Question: I am trying to compile my first fat jar with Maven using Intellij IDEA, having a Scala project with one Scala file. The project structure is as follows:

This is the pom.xml file:
'''
<groupId>test</groupId>
<artifactId>test</artifactId>
<version>1.0-SNAPSHOT</version>
<pluginRepositories>
<pluginRepository>
<id>scala-tools.org</id>
<name>Scala-tools Maven2 Repository</name>
<url>http://scala-tools.org/repo-releases</url>
</pluginRepository>
</pluginRepositories>
<dependencies>
<dependency>
<groupId>org.apache.spark</groupId>
<artifactId>spark-core_2.11</artifactId>
<version>2.4.4</version>
</dependency>
<dependency>
<groupId>org.apache.spark</groupId>
<artifactId>spark-sql_2.11</artifactId>
<version>2.1.0</version>
</dependency>
<dependency>
<groupId>au.com.bytecode</groupId>
<artifactId>opencsv</artifactId>
<version>2.4</version>
</dependency>
<dependency>
<groupId>org.scala-lang</groupId>
<artifactId>scala-library</artifactId>
<version>2.11.0</version>
</dependency>
</dependencies>
<build>
<sourceDirectory>src/main/scala</sourceDirectory>
<plugins>
<plugin>
<artifactId>maven-assembly-plugin</artifactId>
<configuration>
<archive>
<manifest>
<mainClass>bigdata.rddchallenge</mainClass>
</manifest>
</archive>
<descriptorRefs>
<descriptorRef>jar-with-dependencies</descriptorRef>
</descriptorRefs>
</configuration>
</plugin>
<plugin>
<artifactId>maven-compiler-plugin</artifactId>
<configuration>
<source>1.7</source>
<target>1.7</target>
</configuration>
</plugin>
<!-- for fatjar -->
<plugin>
<groupId>org.apache.maven.plugins</groupId>
<artifactId>maven-jar-plugin</artifactId>
<version>2.1</version>
<configuration>
<archive>
<manifest>
<addClasspath>true</addClasspath>
<mainClass>bigdata.rddchallenge</mainClass>
</manifest>
</archive>
</configuration>
</plugin>
</plugins>
</build>
</project>
'''
I can compile the fat jar but once I run it I get the following error:
> Error: Could not find or load main class bigdata.rddchallenge
I have tried countless changes in version and tried the shade plugin with no success. Any tips?
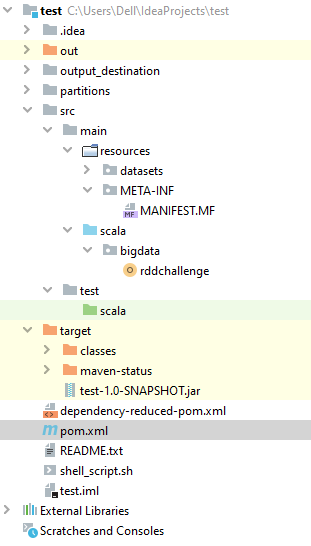
Answer: An update: it works with the following xml file:
'''
<project xmlns="http://maven.apache.org/POM/4.0.0"
xmlns:xsi="http://www.w3.org/2001/XMLSchema-instance"
xsi:schemaLocation="http://maven.apache.org/POM/4.0.0 http://maven.apache.org/xsd/maven-4.0.0.xsd">
<modelVersion>4.0.0</modelVersion>
<groupId>test</groupId>
<artifactId>test</artifactId>
<version>1.0-SNAPSHOT</version>
<!-- <pluginRepositories>
<pluginRepository>
<id>scala-tools.org</id>
<name>Scala-tools Maven2 Repository</name>
<url>http://scala-tools.org/repo-releases</url>
</pluginRepository>
</pluginRepositories> -->
<dependencies>
<dependency>
<groupId>org.apache.spark</groupId>
<artifactId>spark-core_2.11</artifactId>
<version>2.4.4</version>
</dependency>
<dependency>
<groupId>org.apache.spark</groupId>
<artifactId>spark-sql_2.11</artifactId>
<version>2.1.0</version>
</dependency>
<dependency>
<groupId>au.com.bytecode</groupId>
<artifactId>opencsv</artifactId>
<version>2.4</version>
</dependency>
<dependency>
<groupId>org.scala-lang</groupId>
<artifactId>scala-library</artifactId>
<version>2.11.0</version>
</dependency>
</dependencies>
<build>
<sourceDirectory>src/main/scala</sourceDirectory>
<plugins>
<plugin>
<artifactId>maven-assembly-plugin</artifactId>
<version>3.1.1</version>
<configuration>
<archive>
<manifest>
<mainClass>bigdata.rddchallenge</mainClass>
</manifest>
</archive>
<descriptorRefs>
<descriptorRef>jar-with-dependencies</descriptorRef>
</descriptorRefs>
</configuration>
<executions>
<execution>
<id>make-assembly</id>
<phase>package</phase>
<goals> <goal>single</goal></goals>
</execution>
</executions>
</plugin>
<plugin>
<groupId>org.apache.maven.plugins</groupId>
<artifactId>maven-dependency-plugin</artifactId>
<executions>
<execution>
<id>copy-dependencies</id>
<phase>prepare-package</phase>
<goals>
<goal>copy-dependencies</goal>
</goals>
<configuration>
<outputDirectory>${project.build.directory}/lib</outputDirectory>
<overWriteReleases>false</overWriteReleases>
<overWriteSnapshots>false</overWriteSnapshots>
<overWriteIfNewer>true</overWriteIfNewer>
</configuration>
</execution>
</executions>
</plugin>
<plugin>
<artifactId>maven-compiler-plugin</artifactId>
<configuration>
<source>1.7</source>
<target>1.7</target>
</configuration>
</plugin>
<plugin>
<groupId>org.apache.maven.plugins</groupId>
<artifactId>maven-jar-plugin</artifactId>
<version>2.1</version>
<configuration>
<archive>
<manifest>
<addClasspath>true</addClasspath>
<classpathPrefix>${project.build.finalName}.lib/</classpathPrefix>
<mainClass>bigdata.rddchallenge</mainClass>
</manifest>
</archive>
</configuration>
</plugin>
</plugins>
</build>
</project>
'''
Seems like creating a jar with dependencies included solved the issue!